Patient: sex M, age 55
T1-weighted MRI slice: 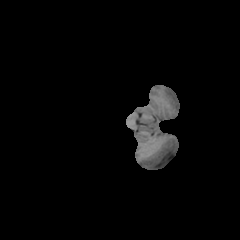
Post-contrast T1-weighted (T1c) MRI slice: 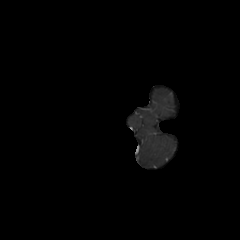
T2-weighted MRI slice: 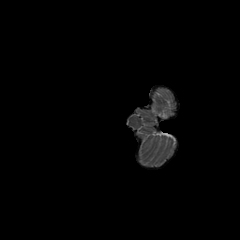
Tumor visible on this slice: no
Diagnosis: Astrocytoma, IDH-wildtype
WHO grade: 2